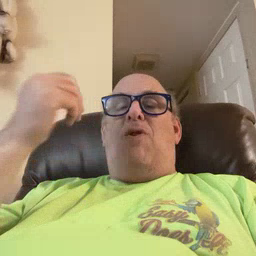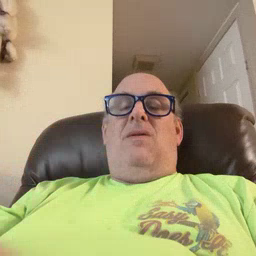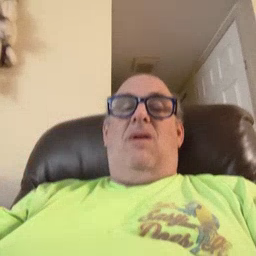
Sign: better